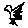
Label: bird